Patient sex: M
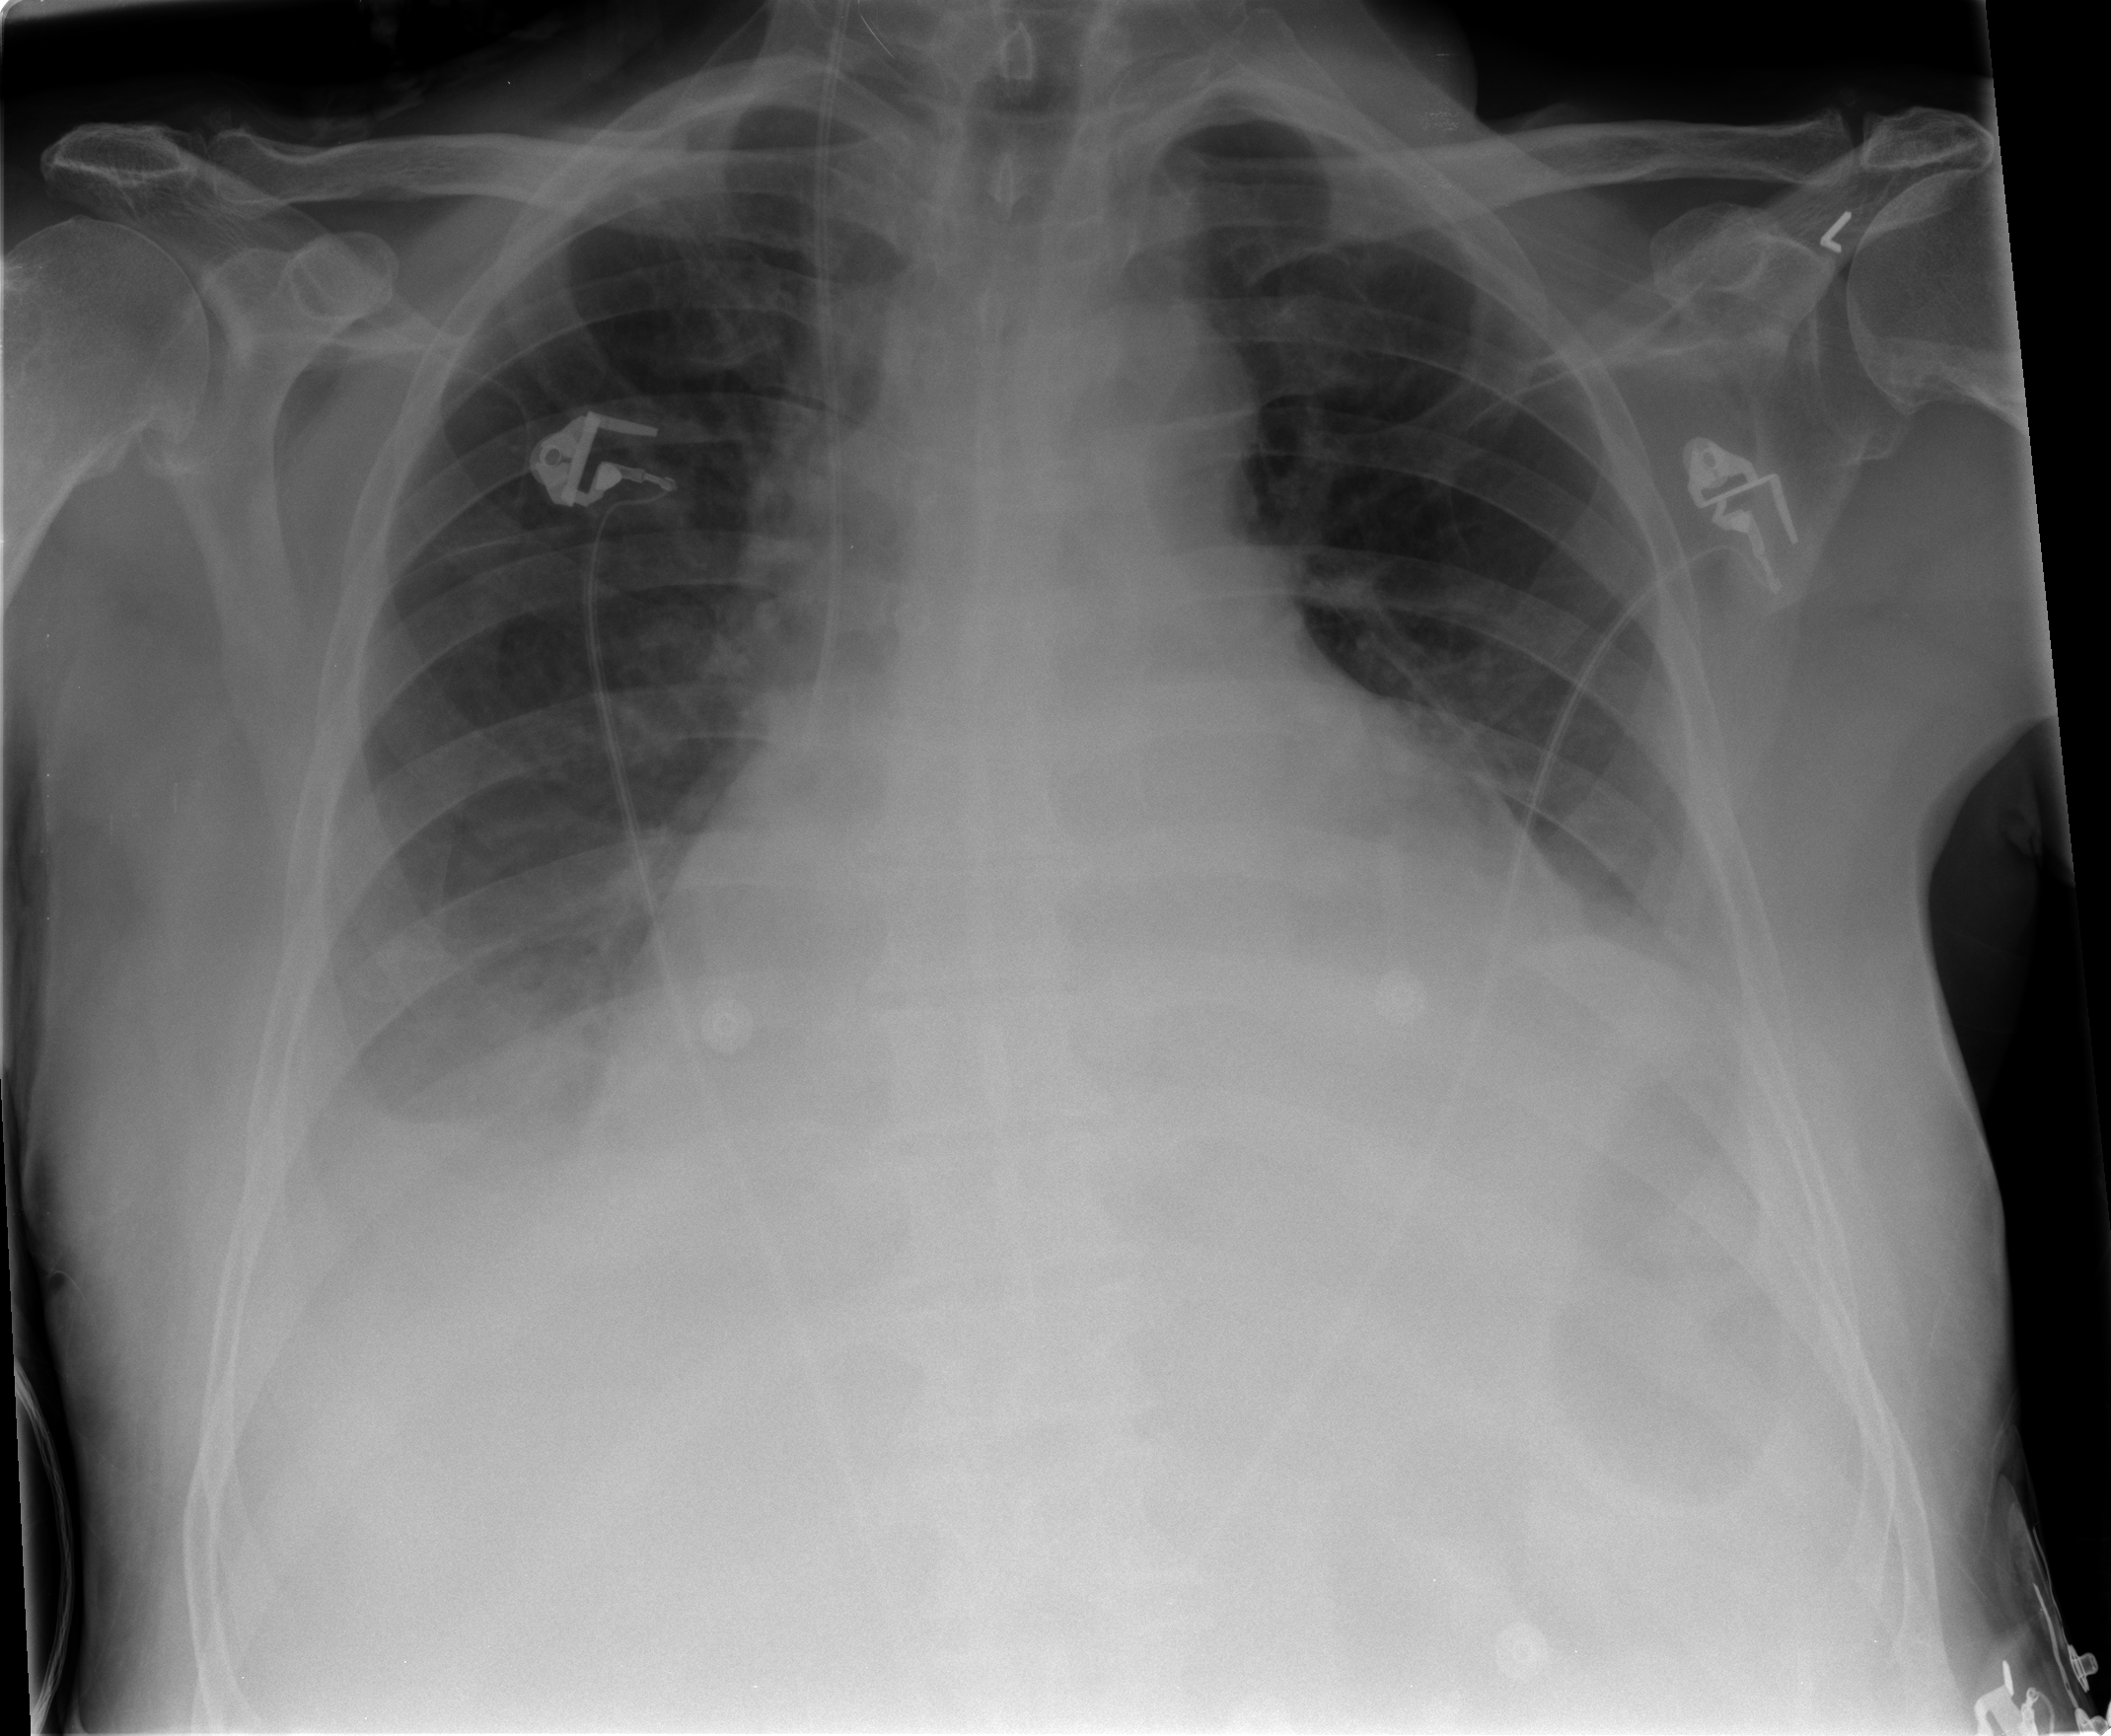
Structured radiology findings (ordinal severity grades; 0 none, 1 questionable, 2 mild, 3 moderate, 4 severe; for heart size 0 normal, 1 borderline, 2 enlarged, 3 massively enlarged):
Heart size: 3
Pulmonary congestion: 1
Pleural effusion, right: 2
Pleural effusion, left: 2
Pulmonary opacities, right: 1
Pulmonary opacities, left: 0
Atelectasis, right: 2
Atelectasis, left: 2